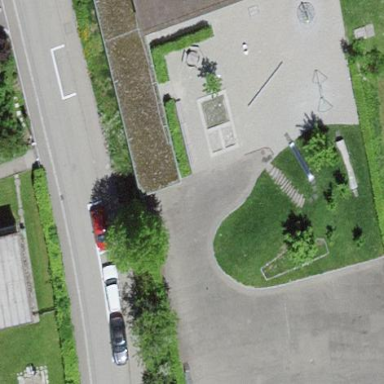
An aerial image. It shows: Playground area for leisure land.